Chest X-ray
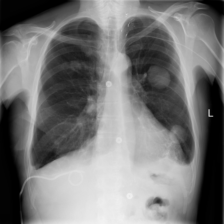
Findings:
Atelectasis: negative
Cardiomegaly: negative
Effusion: positive
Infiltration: negative
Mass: positive
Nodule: negative
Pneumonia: negative
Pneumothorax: positive
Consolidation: negative
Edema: negative
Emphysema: negative
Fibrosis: negative
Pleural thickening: negative
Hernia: negative